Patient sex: M
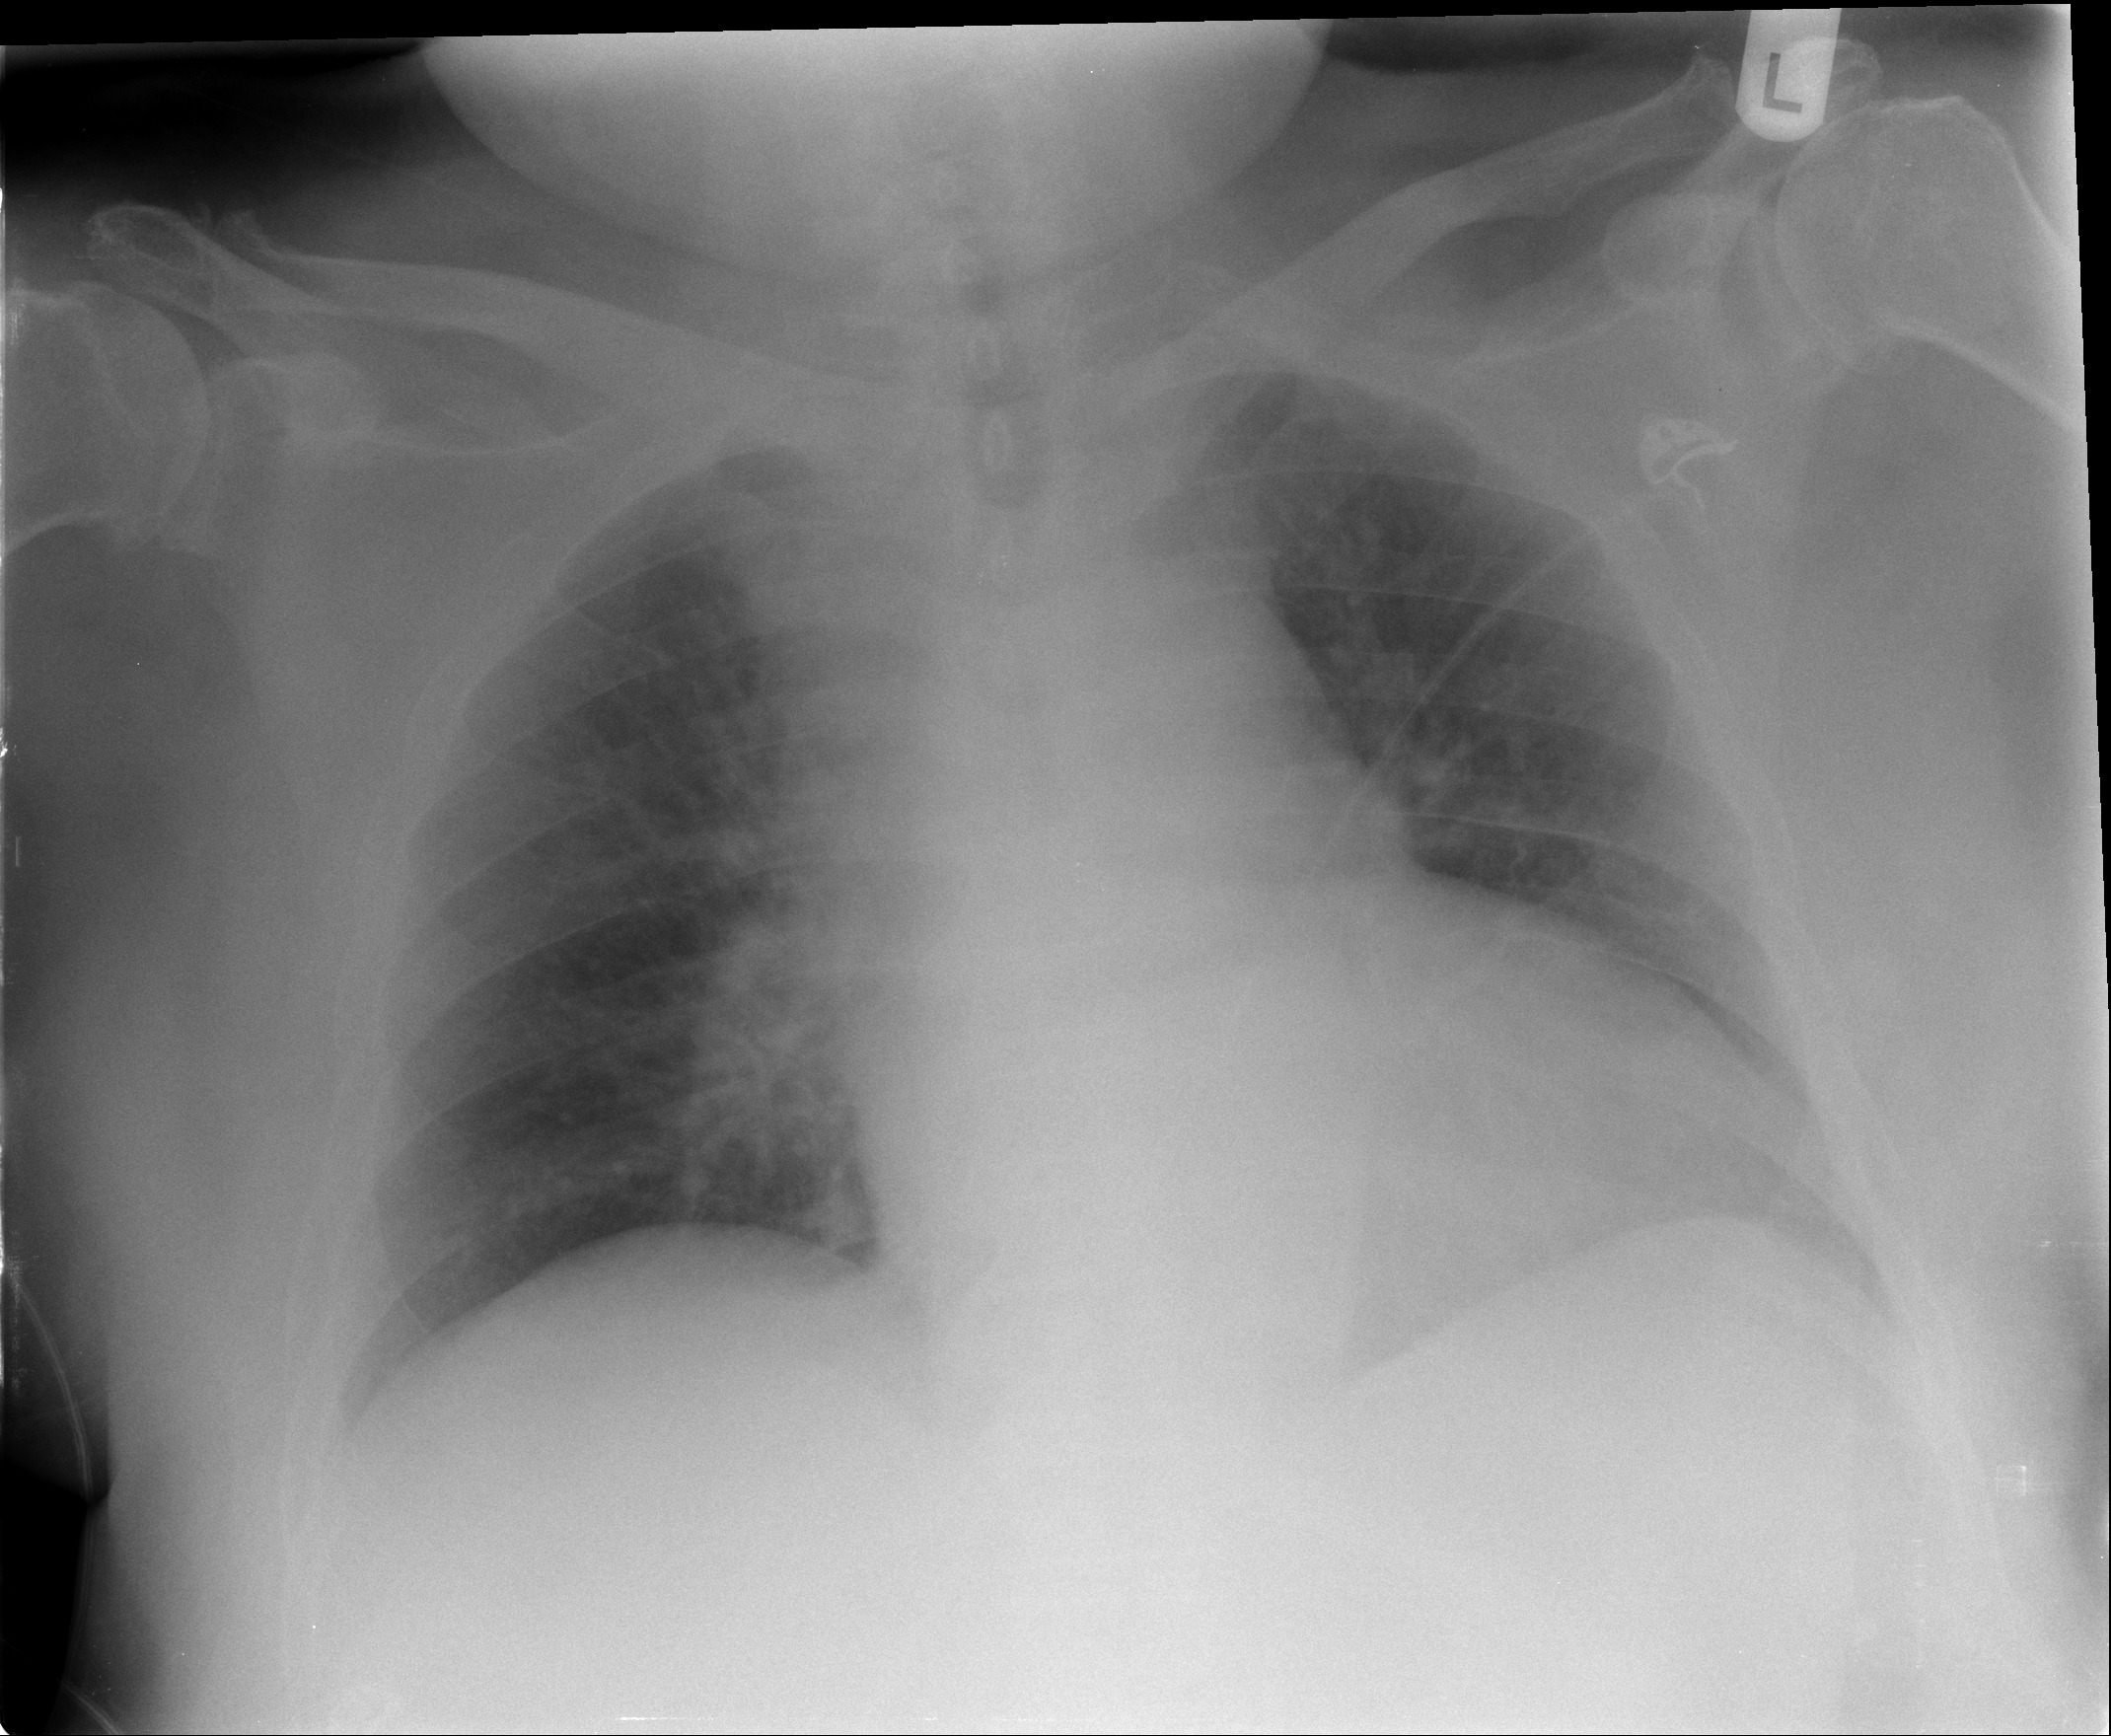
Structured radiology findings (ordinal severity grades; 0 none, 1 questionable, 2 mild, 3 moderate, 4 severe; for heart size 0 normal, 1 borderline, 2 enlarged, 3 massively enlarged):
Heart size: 2
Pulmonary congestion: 2
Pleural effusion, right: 0
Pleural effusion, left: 1
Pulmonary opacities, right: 0
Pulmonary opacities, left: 2
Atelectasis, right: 1
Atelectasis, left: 1